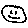
Label: smiley face